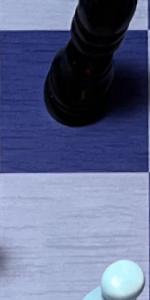
Label: Empty